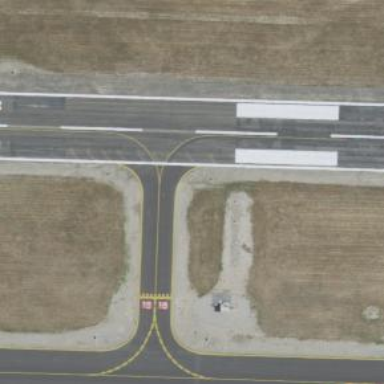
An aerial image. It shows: View of taxiway at the airport.